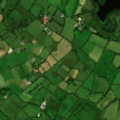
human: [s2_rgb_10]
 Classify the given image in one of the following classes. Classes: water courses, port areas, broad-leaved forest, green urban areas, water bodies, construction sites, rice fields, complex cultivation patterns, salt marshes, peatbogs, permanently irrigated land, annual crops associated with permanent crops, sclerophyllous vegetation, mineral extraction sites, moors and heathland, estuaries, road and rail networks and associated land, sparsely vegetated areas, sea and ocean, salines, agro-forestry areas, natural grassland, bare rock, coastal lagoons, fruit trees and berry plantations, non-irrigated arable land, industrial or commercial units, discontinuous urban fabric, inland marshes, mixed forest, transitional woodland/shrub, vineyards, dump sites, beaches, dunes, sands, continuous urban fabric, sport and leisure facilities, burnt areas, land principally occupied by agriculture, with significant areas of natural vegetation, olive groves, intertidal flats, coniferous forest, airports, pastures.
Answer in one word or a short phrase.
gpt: pastures